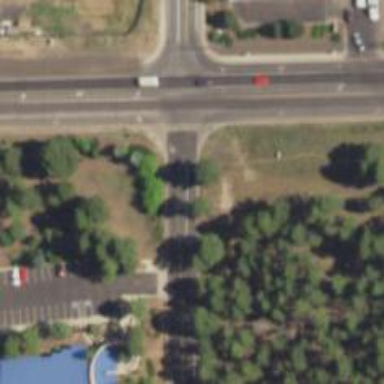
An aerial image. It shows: Footway with asphalt surface and two crossings.